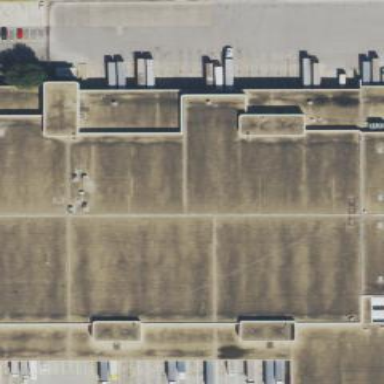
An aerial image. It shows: Building serving as post office.